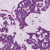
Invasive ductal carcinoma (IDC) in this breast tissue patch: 1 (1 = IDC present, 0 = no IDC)